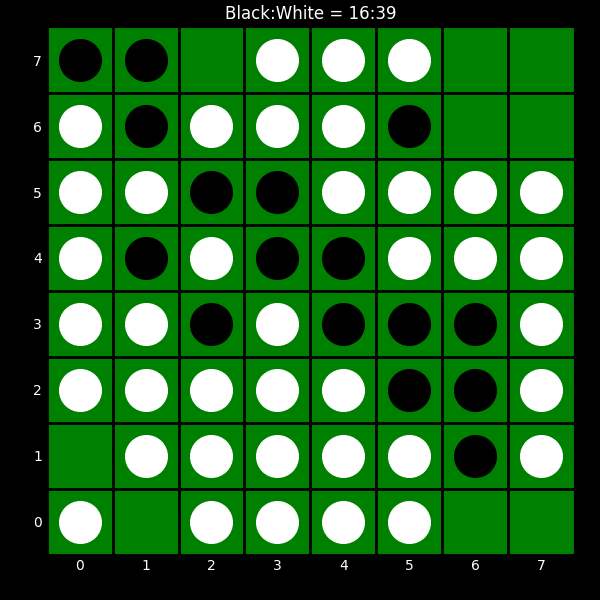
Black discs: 16
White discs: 39